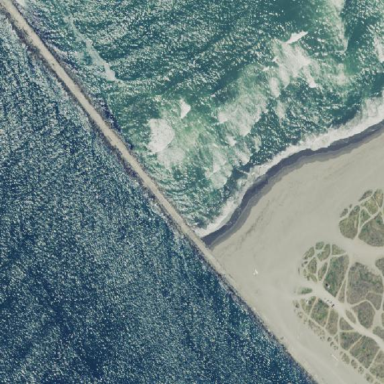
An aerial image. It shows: Breakwater structure.